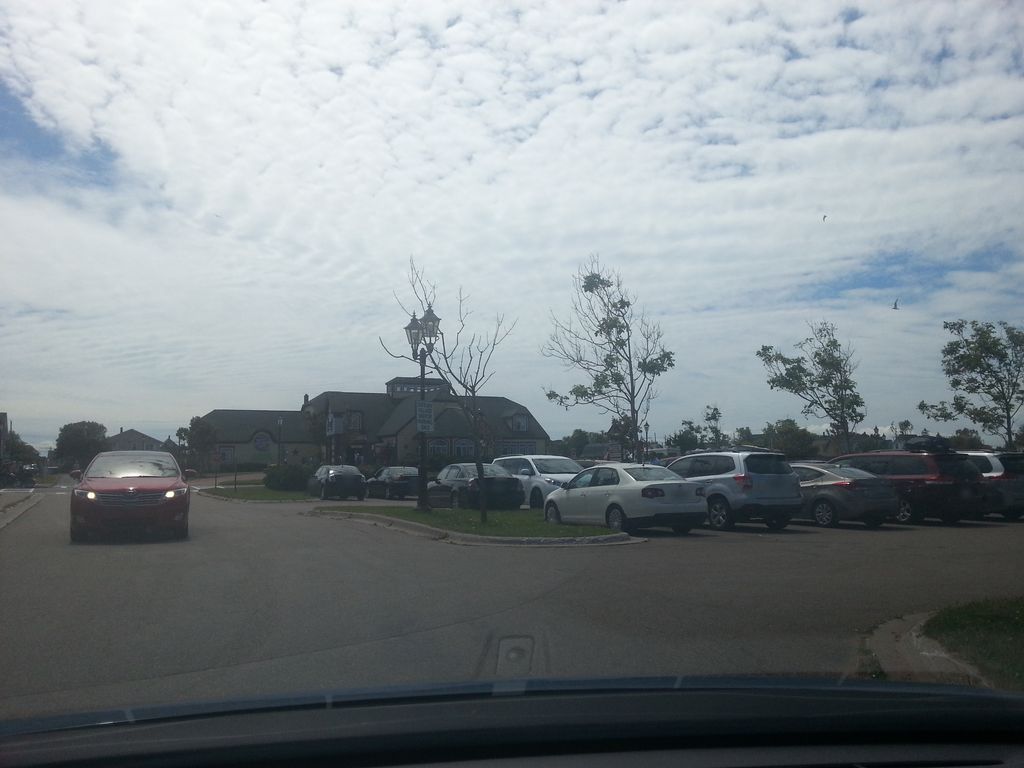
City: charlottetown